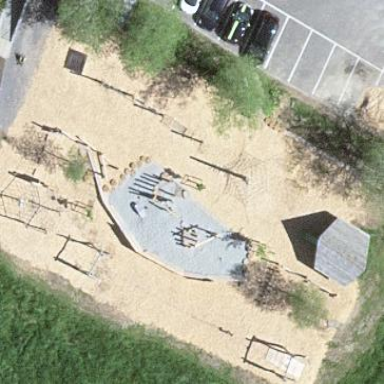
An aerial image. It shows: Playground area for leisure land.